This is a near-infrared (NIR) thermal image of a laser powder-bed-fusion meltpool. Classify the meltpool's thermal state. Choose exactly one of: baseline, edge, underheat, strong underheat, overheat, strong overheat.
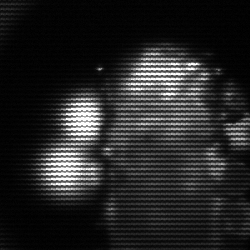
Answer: strong underheat